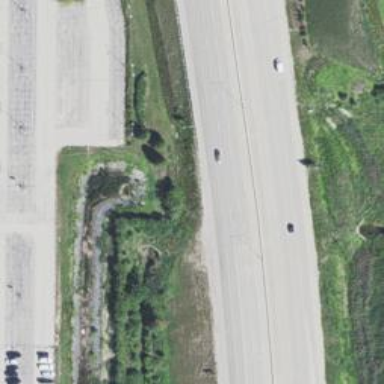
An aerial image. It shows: This image shows trunk highway that functions as expressway.